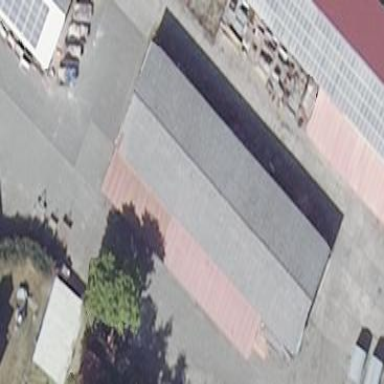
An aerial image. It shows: Gabled building with light gray roof. The roof orientation is across.